Field crop: maize
Growth stage: 2
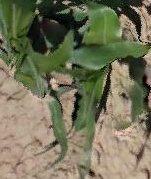
Species: maize